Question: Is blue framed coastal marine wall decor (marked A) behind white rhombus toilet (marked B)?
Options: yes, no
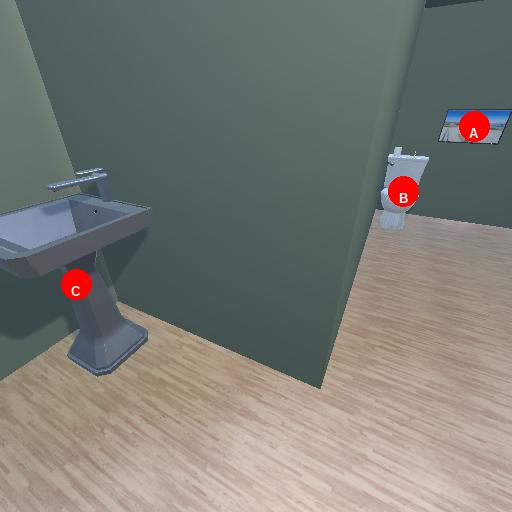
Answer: yes